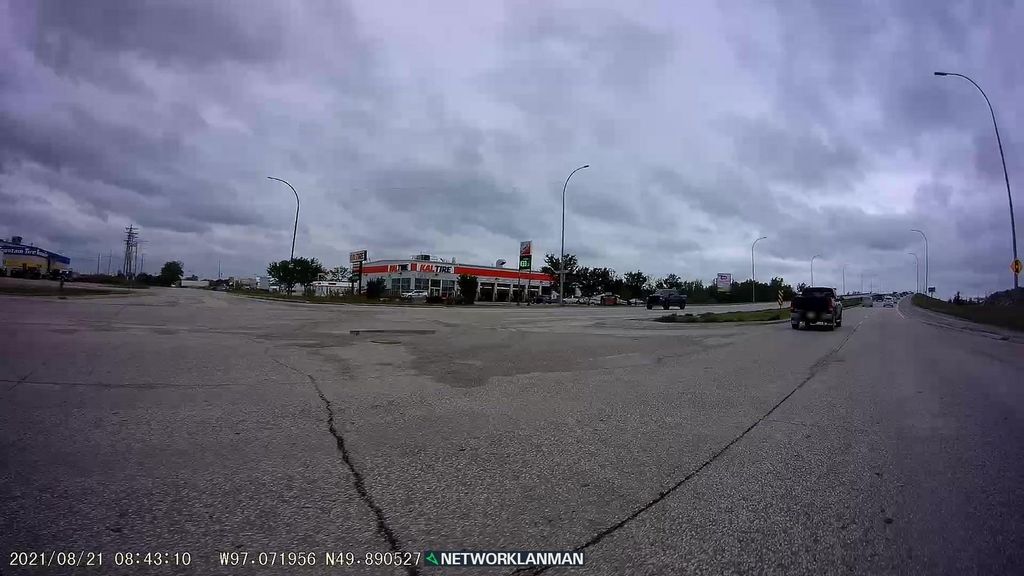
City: winnipeg